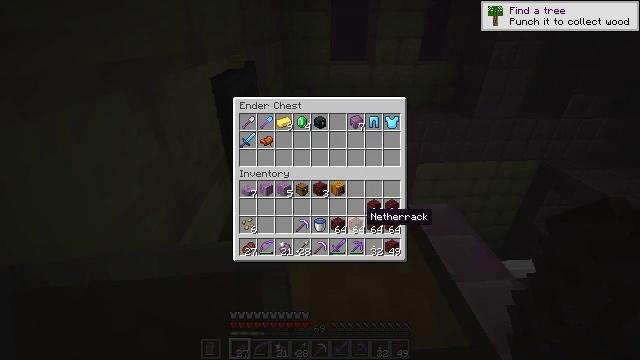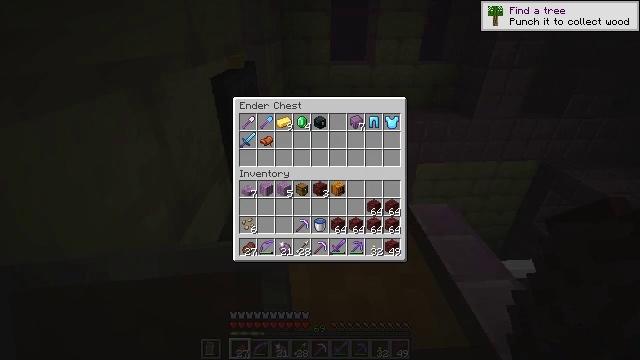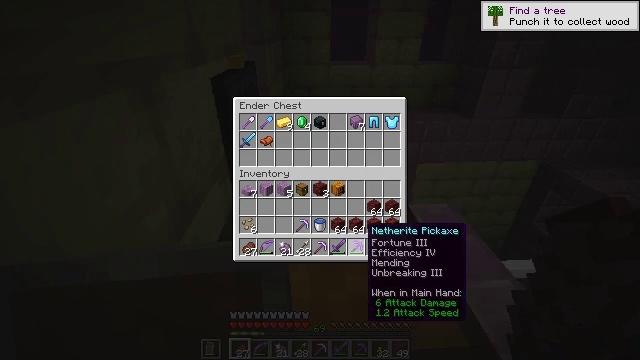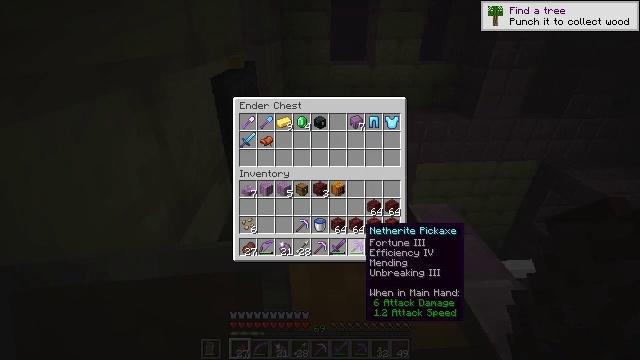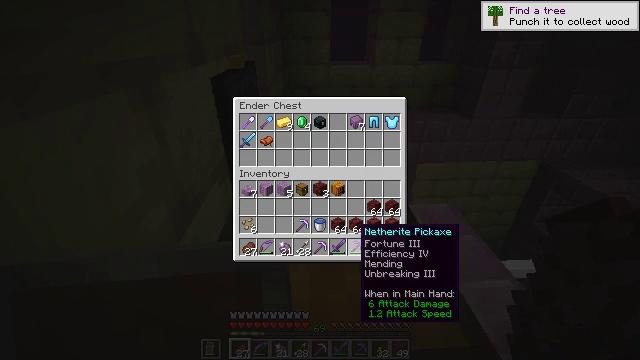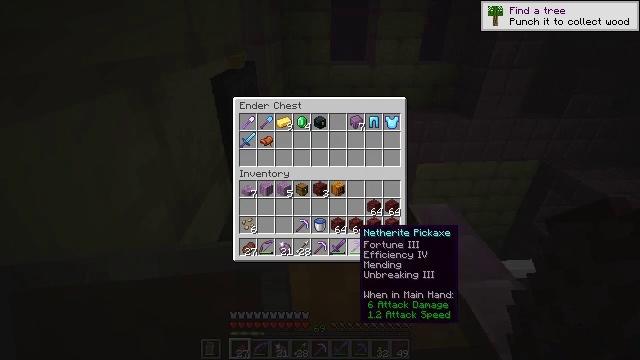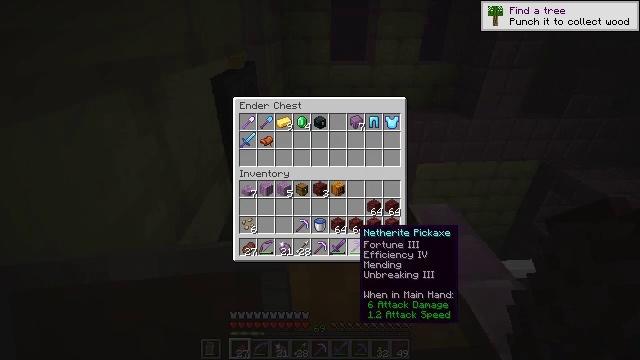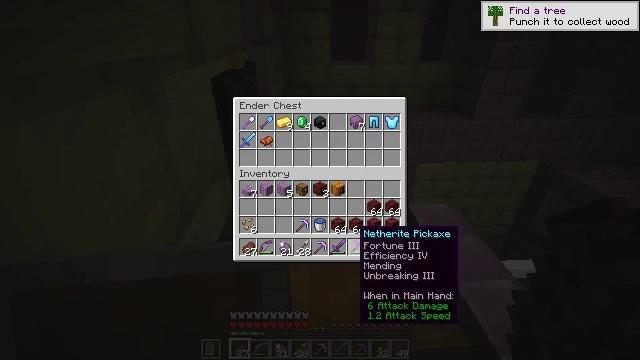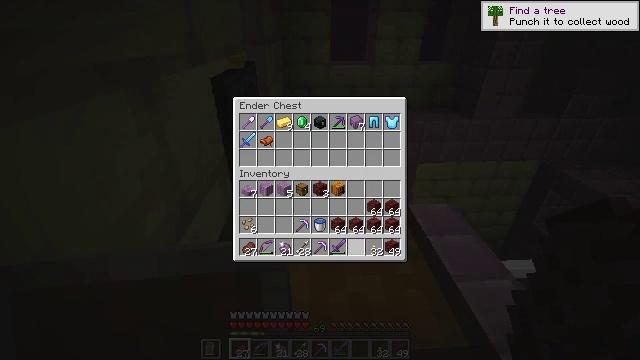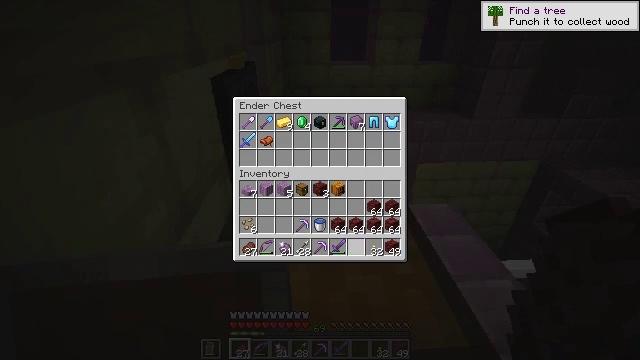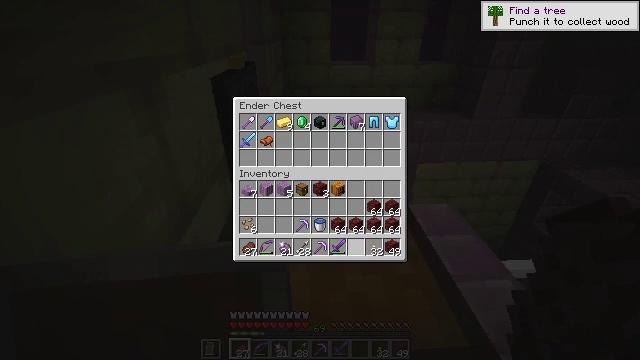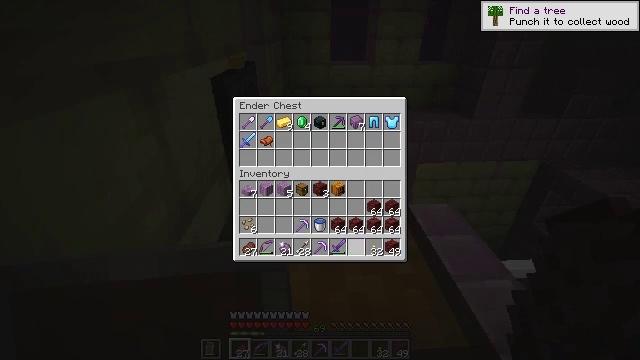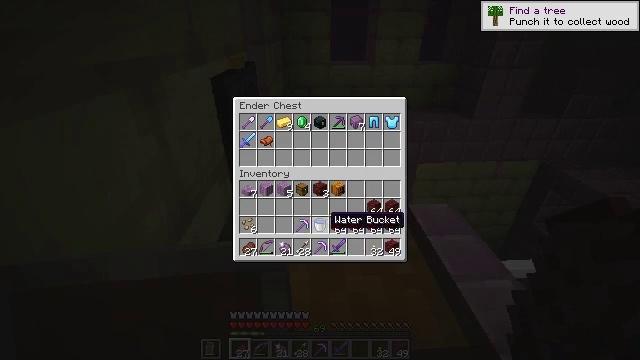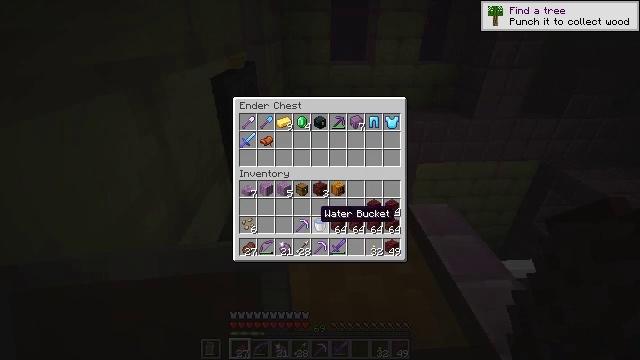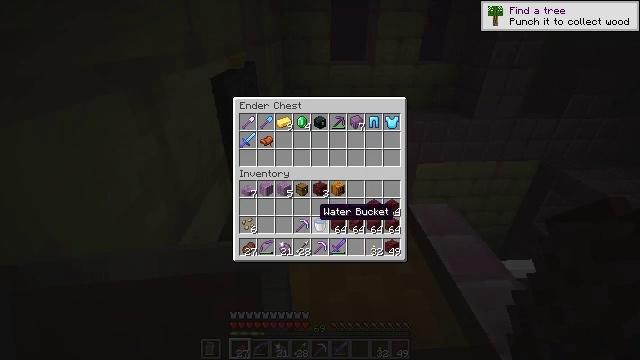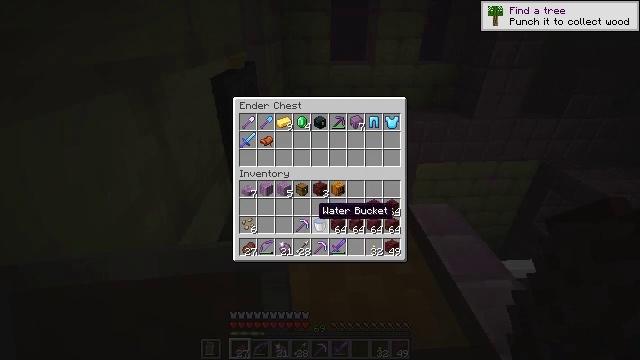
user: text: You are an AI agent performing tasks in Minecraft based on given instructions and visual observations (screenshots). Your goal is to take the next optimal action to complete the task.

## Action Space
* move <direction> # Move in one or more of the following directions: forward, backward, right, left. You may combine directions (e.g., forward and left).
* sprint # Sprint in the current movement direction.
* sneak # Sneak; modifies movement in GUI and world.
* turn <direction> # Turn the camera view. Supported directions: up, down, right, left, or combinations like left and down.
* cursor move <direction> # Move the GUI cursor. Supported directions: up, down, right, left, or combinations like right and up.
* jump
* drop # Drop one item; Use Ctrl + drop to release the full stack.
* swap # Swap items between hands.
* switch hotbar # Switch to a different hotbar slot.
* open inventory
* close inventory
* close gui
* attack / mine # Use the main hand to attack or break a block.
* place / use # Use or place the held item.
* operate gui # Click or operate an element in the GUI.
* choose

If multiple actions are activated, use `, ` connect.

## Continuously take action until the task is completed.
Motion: motion action
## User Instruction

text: Mine the chest to collect it.
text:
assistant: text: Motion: sneak, turn down
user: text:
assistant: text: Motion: sneak
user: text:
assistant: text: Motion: sneak
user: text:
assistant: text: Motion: sneak
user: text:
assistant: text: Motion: sneak
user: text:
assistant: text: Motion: sneak
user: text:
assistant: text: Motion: sneak
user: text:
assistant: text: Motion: sneak, use / place
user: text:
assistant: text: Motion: sneak, use / place
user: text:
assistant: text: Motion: sneak, use / place
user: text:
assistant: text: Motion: sneak
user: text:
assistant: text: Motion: sneak, turn left and up
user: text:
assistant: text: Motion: sneak, turn left
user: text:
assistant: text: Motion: sneak
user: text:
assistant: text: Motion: no_op
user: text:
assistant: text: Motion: no_op
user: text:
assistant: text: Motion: no_op
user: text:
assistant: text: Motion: no_op
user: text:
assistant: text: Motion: no_op
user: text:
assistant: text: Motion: attack / mine
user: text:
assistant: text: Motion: attack / mine
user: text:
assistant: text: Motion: attack / mine
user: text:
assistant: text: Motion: turn right and down
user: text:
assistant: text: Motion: turn right and down
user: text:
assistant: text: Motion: no_op
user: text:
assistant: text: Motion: no_op
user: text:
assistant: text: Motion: no_op
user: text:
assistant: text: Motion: no_op
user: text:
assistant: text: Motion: no_op
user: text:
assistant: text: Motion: no_op